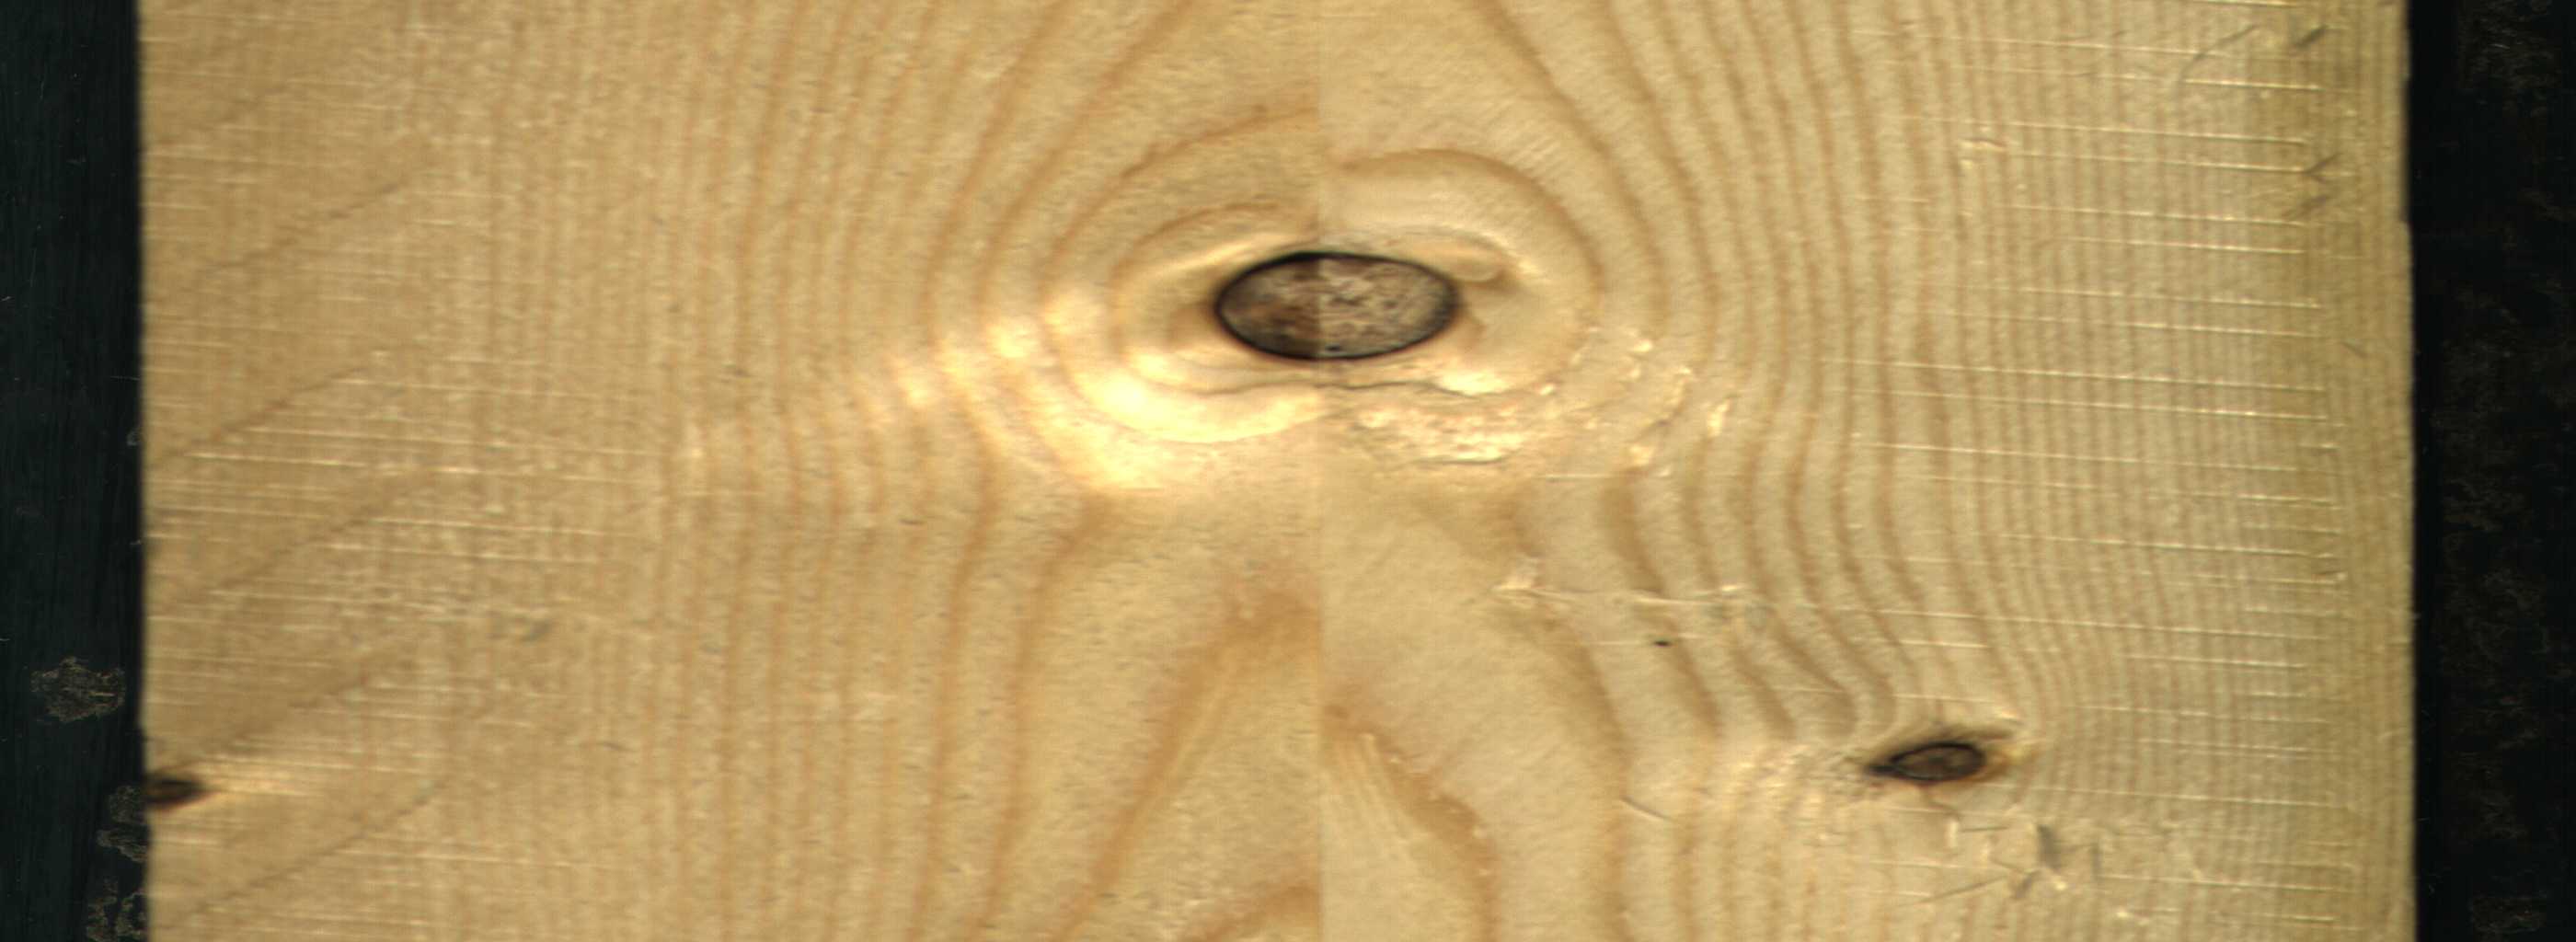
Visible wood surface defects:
Dead_Knot
Dead_Knot
Dead_Knot